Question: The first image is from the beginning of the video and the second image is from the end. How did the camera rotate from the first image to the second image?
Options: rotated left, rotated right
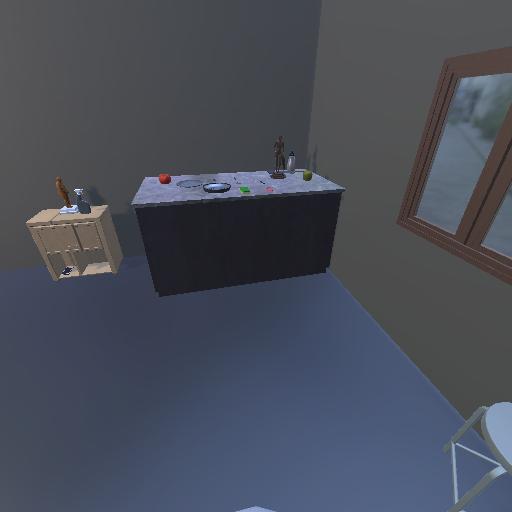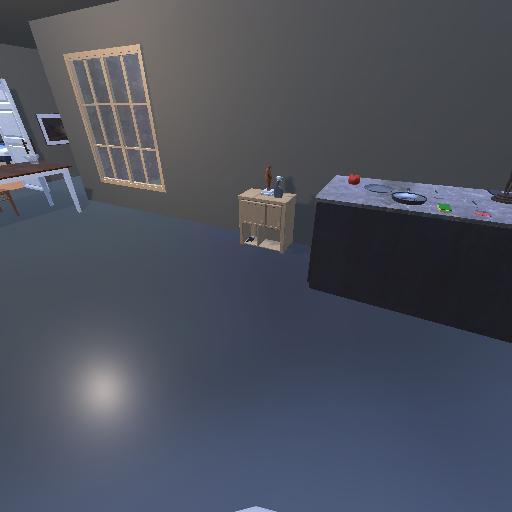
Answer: rotated left